Question: I have two code sample, which do exactly same thing. One is in C++03 and C++11.
'''
int main()
{
vector<int> v = {1,2,3};
int count = 0;
for each (auto it in v)
{
cout << it<<endl;
if (count == 0)
{
count++;
v.push_back(4);//adding value to vector
}
}
return 0;
}
'''
'''
int main()
{
vector<int> v = {1,2,3};
int count = 0;
for (vector<int>::iterator it = v.begin(); it != v.end(); it++)
{
cout << *it<<endl;
if (count == 0)
{
count++;
v.push_back(4);//adding value to vector
}
}
return 0;
}
'''
Both the codes are giving following exception.

Now when I see vector::end() implementation,
'''
iterator end() _NOEXCEPT
{
// return iterator for end of mutable sequence
return (iterator(this->_Mylast, this));
}
'''
Here, inline function clearly takes '_Mylast' to calculate end. So, when I add, it pointer will be incremented to next location, like '_Mylast++'. Why I am getting this exception?
Thanks.
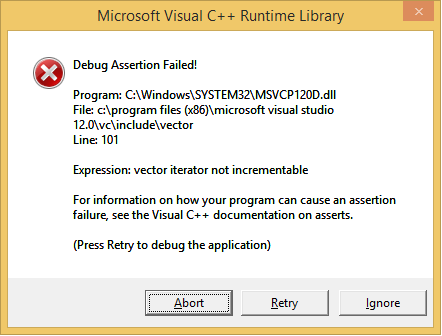
Answer: A vector stores its elements in contiguous memory. If that memory block needs to be reallocated, iterators become invalid.
If you need to modify the vector's size while iterating, iterate by index instead of 'iterator'.
Another option is to use a different container with a different iterator behavior, for example a 'list' will allow you to continue iterating as you insert items.
And finally, (dare I suggest this?) if you know the maximum size your vector will grow to, '.reserve()' it before iterating over it. This will ensure it doesn't get reallocated during your loop. I am not sure if this behavior is guaranteed by the standard though (maybe someone can chime in); I would definitely not do it, considering iterating by index is perfectly safe.